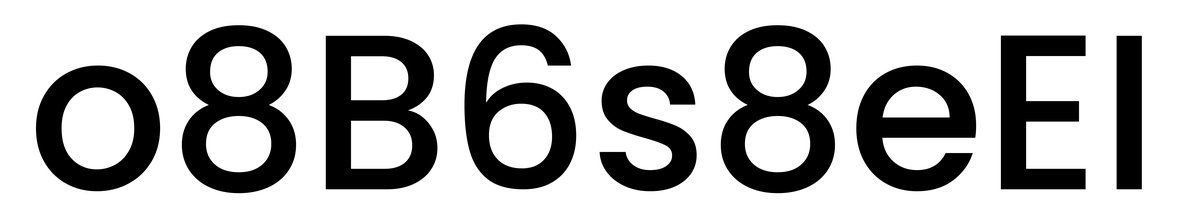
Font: Poppins-Medium